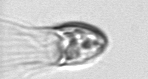
Label: Balanion